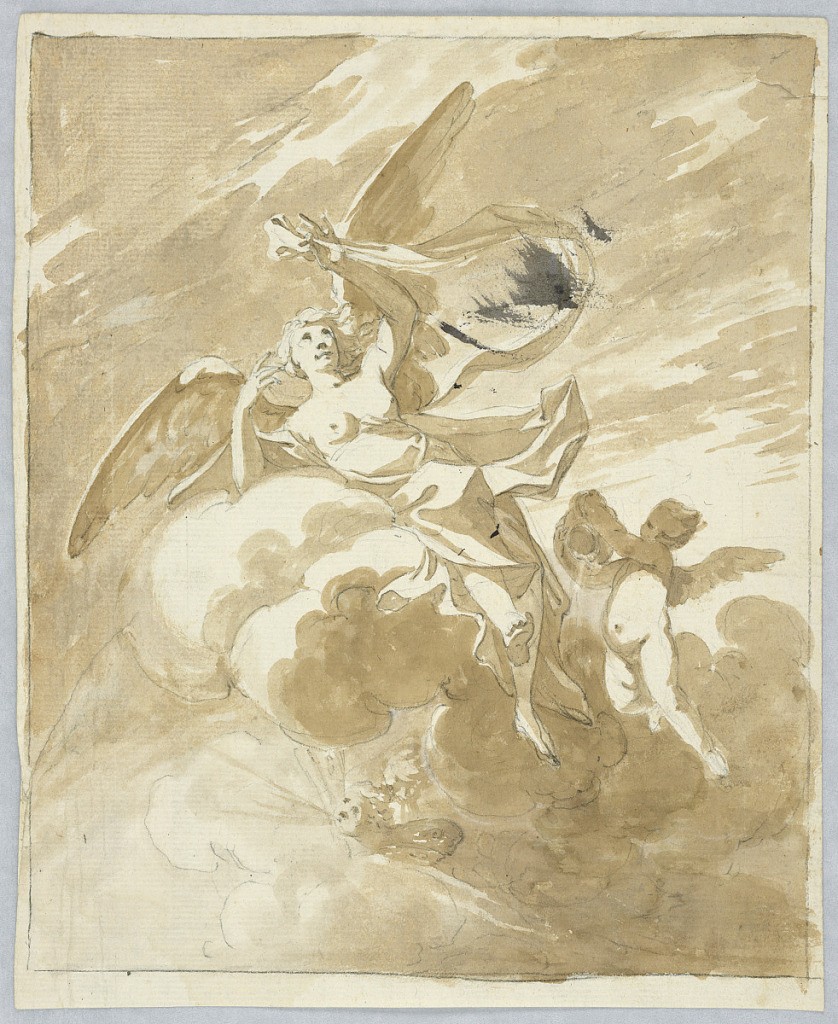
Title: Project for a Ceiling
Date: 1800–1830
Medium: Graphite, brush and ink on paper
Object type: Drawing
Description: Angel flying in clouds with two figures blowing wind. A putto beside the cloud pours water from a jar. Framing pencil lines.